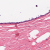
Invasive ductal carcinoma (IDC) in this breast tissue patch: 0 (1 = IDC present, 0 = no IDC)